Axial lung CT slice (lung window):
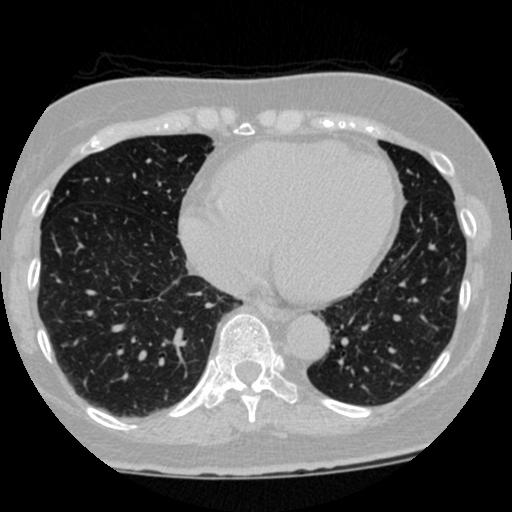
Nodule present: no